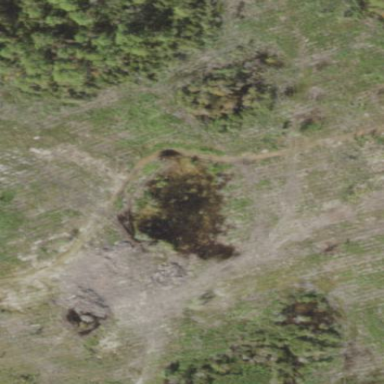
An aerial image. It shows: Marsh wetland.